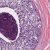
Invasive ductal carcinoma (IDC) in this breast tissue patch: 0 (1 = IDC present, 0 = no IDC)